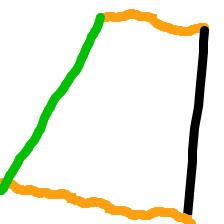
Shape: trapezoid